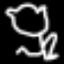
Label: frog